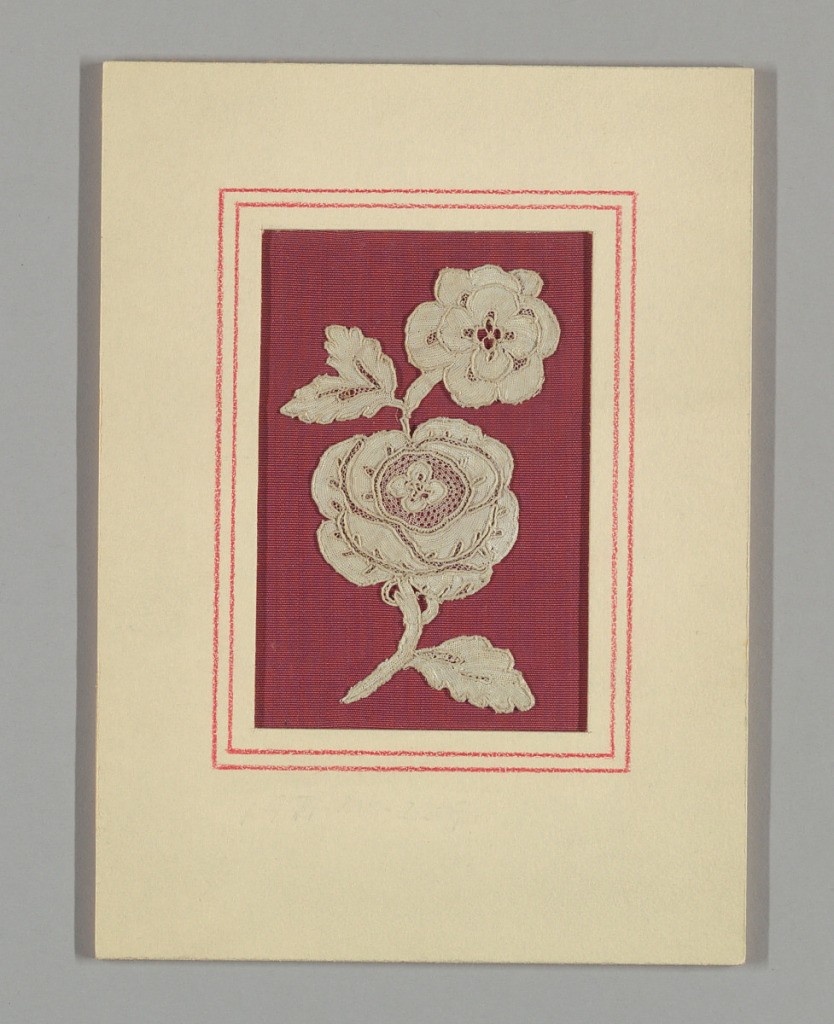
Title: Lace in a frame
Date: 18th century
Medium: linen Technique: needle lace
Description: Isolated flower motif has two blossoms with leaves.